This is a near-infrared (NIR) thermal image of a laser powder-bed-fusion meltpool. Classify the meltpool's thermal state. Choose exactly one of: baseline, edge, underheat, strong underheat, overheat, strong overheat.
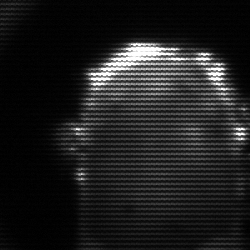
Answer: baseline